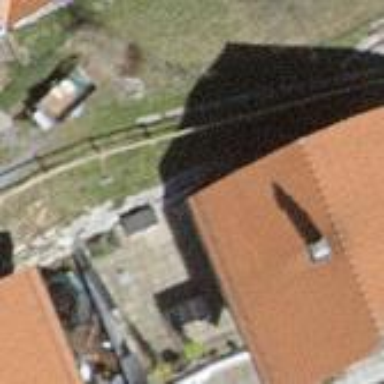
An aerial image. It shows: Group of garages.